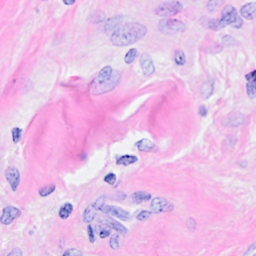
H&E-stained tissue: Breast